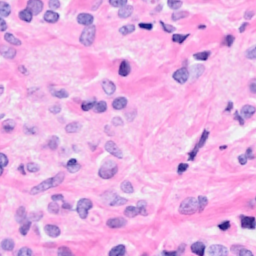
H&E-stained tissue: Breast